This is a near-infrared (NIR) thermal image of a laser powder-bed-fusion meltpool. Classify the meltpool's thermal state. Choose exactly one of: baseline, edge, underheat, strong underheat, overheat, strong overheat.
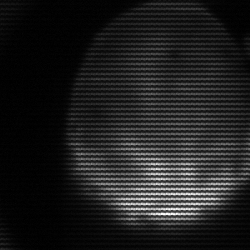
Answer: edge